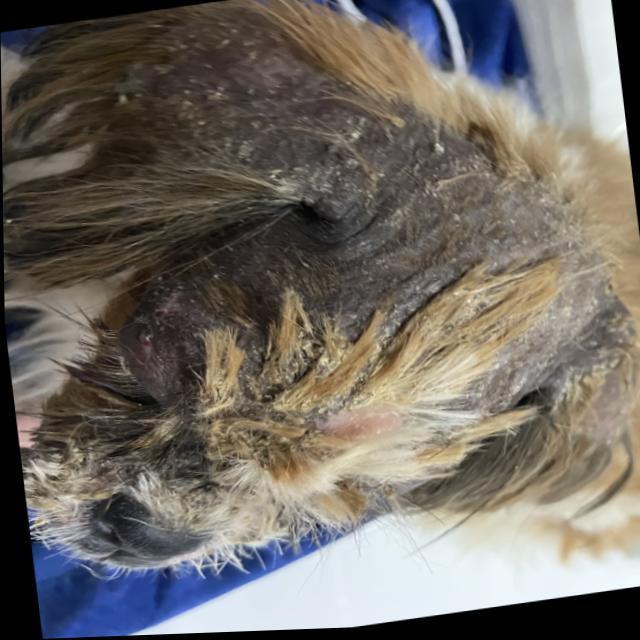
Canine demodicosis (Demodex mange) — caused by Demodex canis mites. Presents with alopecia, follicular papules, pustules, and comedones. Often localized on face and forelimbs.